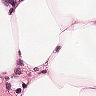
Metastatic tissue present: no